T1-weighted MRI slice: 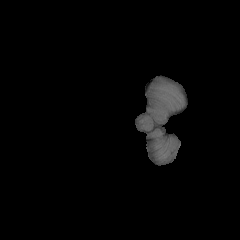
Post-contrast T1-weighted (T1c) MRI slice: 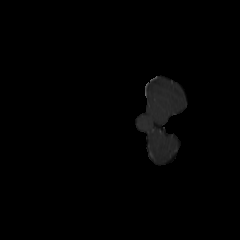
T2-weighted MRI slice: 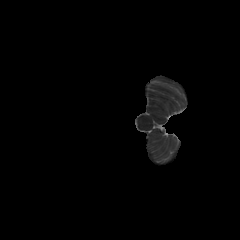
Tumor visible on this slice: no